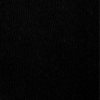
Label: dusty